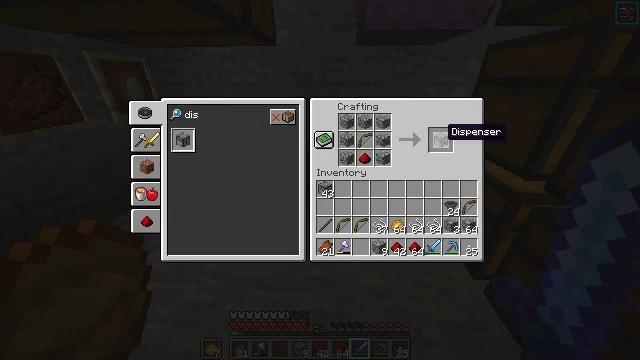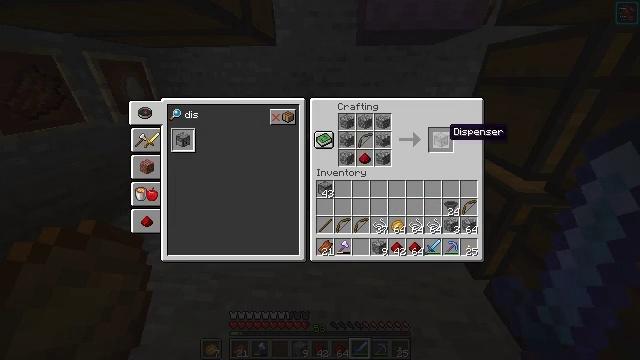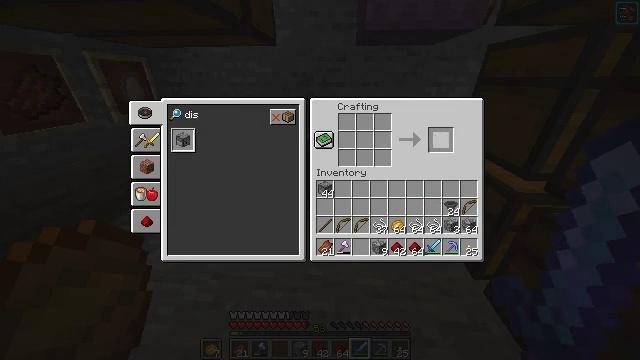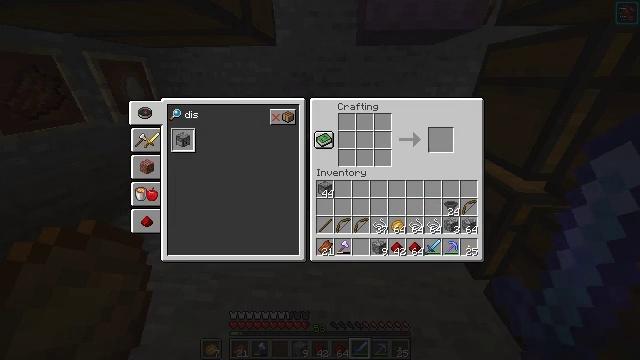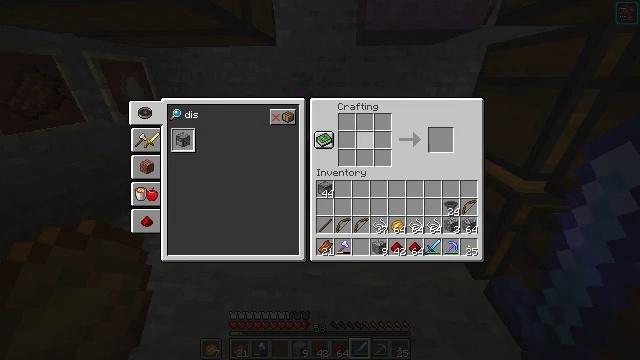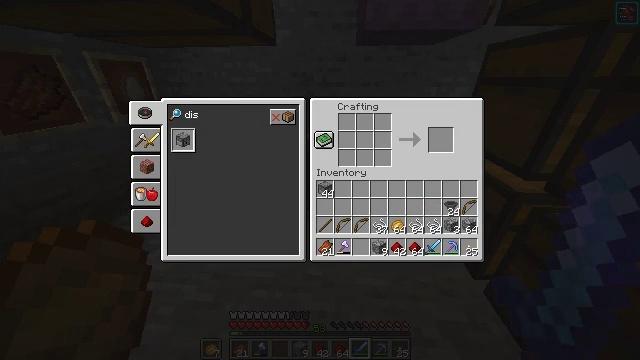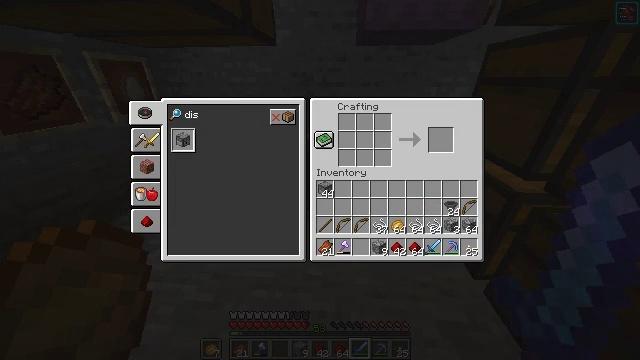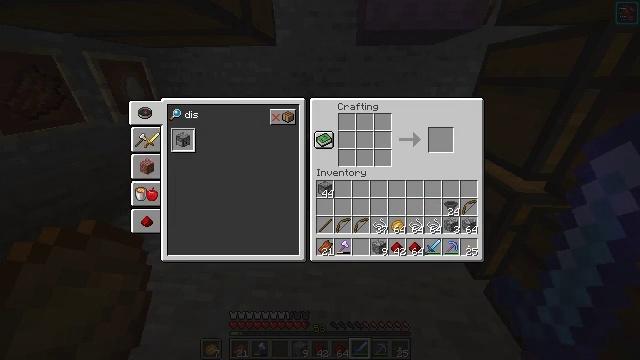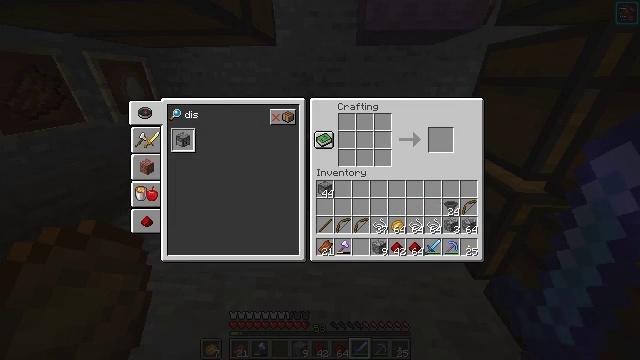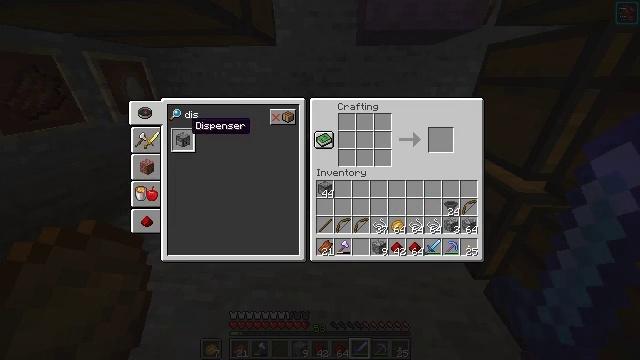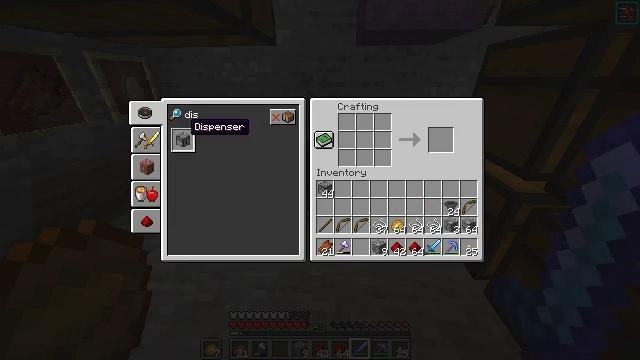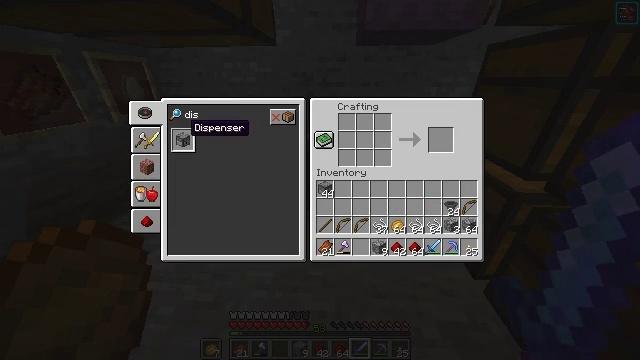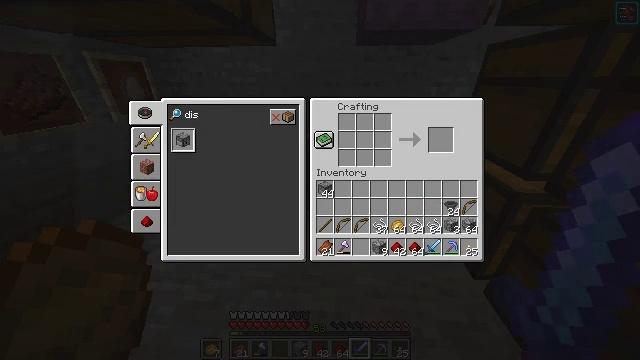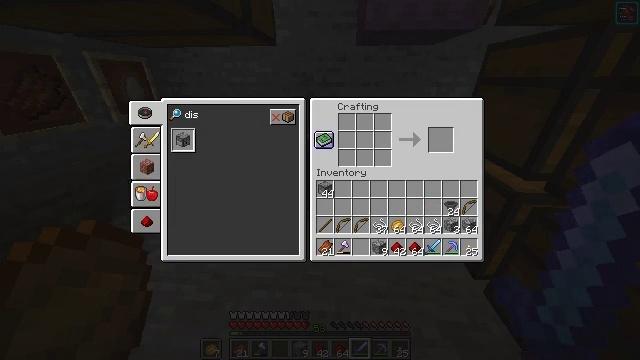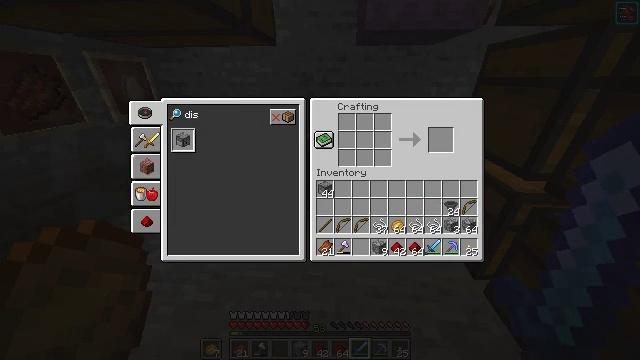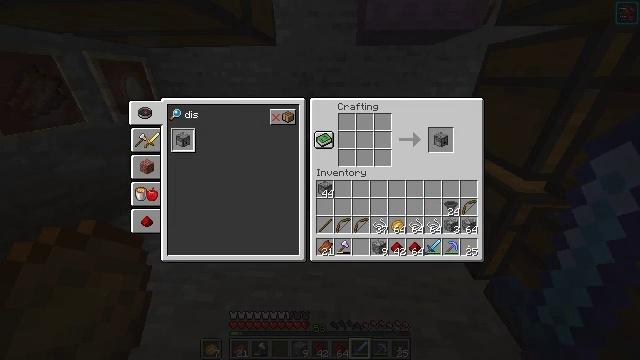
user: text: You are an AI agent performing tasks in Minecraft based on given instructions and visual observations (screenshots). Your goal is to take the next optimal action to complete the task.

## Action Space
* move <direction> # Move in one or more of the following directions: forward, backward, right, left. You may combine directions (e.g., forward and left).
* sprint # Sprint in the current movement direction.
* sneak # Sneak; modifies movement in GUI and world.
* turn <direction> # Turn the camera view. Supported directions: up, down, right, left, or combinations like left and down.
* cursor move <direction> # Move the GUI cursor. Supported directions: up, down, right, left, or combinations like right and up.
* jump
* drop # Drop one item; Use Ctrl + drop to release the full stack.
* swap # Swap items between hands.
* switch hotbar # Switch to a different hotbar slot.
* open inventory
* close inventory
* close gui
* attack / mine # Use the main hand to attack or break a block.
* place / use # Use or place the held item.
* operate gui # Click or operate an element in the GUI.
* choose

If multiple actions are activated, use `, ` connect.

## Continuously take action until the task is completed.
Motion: motion action
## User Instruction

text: Create a dispenser in the crafting table.
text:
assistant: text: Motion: sneak
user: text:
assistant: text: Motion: sneak, operate gui
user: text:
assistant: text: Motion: sneak, cursor move left, operate gui
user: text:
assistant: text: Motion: sneak, cursor move left
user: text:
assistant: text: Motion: sneak, cursor move left
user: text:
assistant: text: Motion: sneak, cursor move left
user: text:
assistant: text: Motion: sneak, cursor move left
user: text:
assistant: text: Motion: sneak, cursor move left
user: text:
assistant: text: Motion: sneak, cursor move left
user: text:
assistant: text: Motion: sneak, operate gui
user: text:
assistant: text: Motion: sneak, operate gui
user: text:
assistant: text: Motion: sneak, cursor move right
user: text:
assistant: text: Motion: sneak, cursor move right
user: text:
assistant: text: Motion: sneak, cursor move right
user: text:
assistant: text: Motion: sneak, cursor move right
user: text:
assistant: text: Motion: sneak, cursor move right
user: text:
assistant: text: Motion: sneak, cursor move right
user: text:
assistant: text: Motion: sneak
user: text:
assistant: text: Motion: sneak
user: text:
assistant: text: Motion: sneak, operate gui
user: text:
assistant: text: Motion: sneak, cursor move left, operate gui
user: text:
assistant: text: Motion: sneak, cursor move left
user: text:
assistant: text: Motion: sneak, cursor move left
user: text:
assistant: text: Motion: sneak, cursor move left
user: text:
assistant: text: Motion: sneak, cursor move left
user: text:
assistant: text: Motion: sneak, cursor move left
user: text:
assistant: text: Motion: sneak, cursor move left
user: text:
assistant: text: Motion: sneak, operate gui
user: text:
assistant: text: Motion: sneak, operate gui
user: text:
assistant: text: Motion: sneak, cursor move right, operate gui